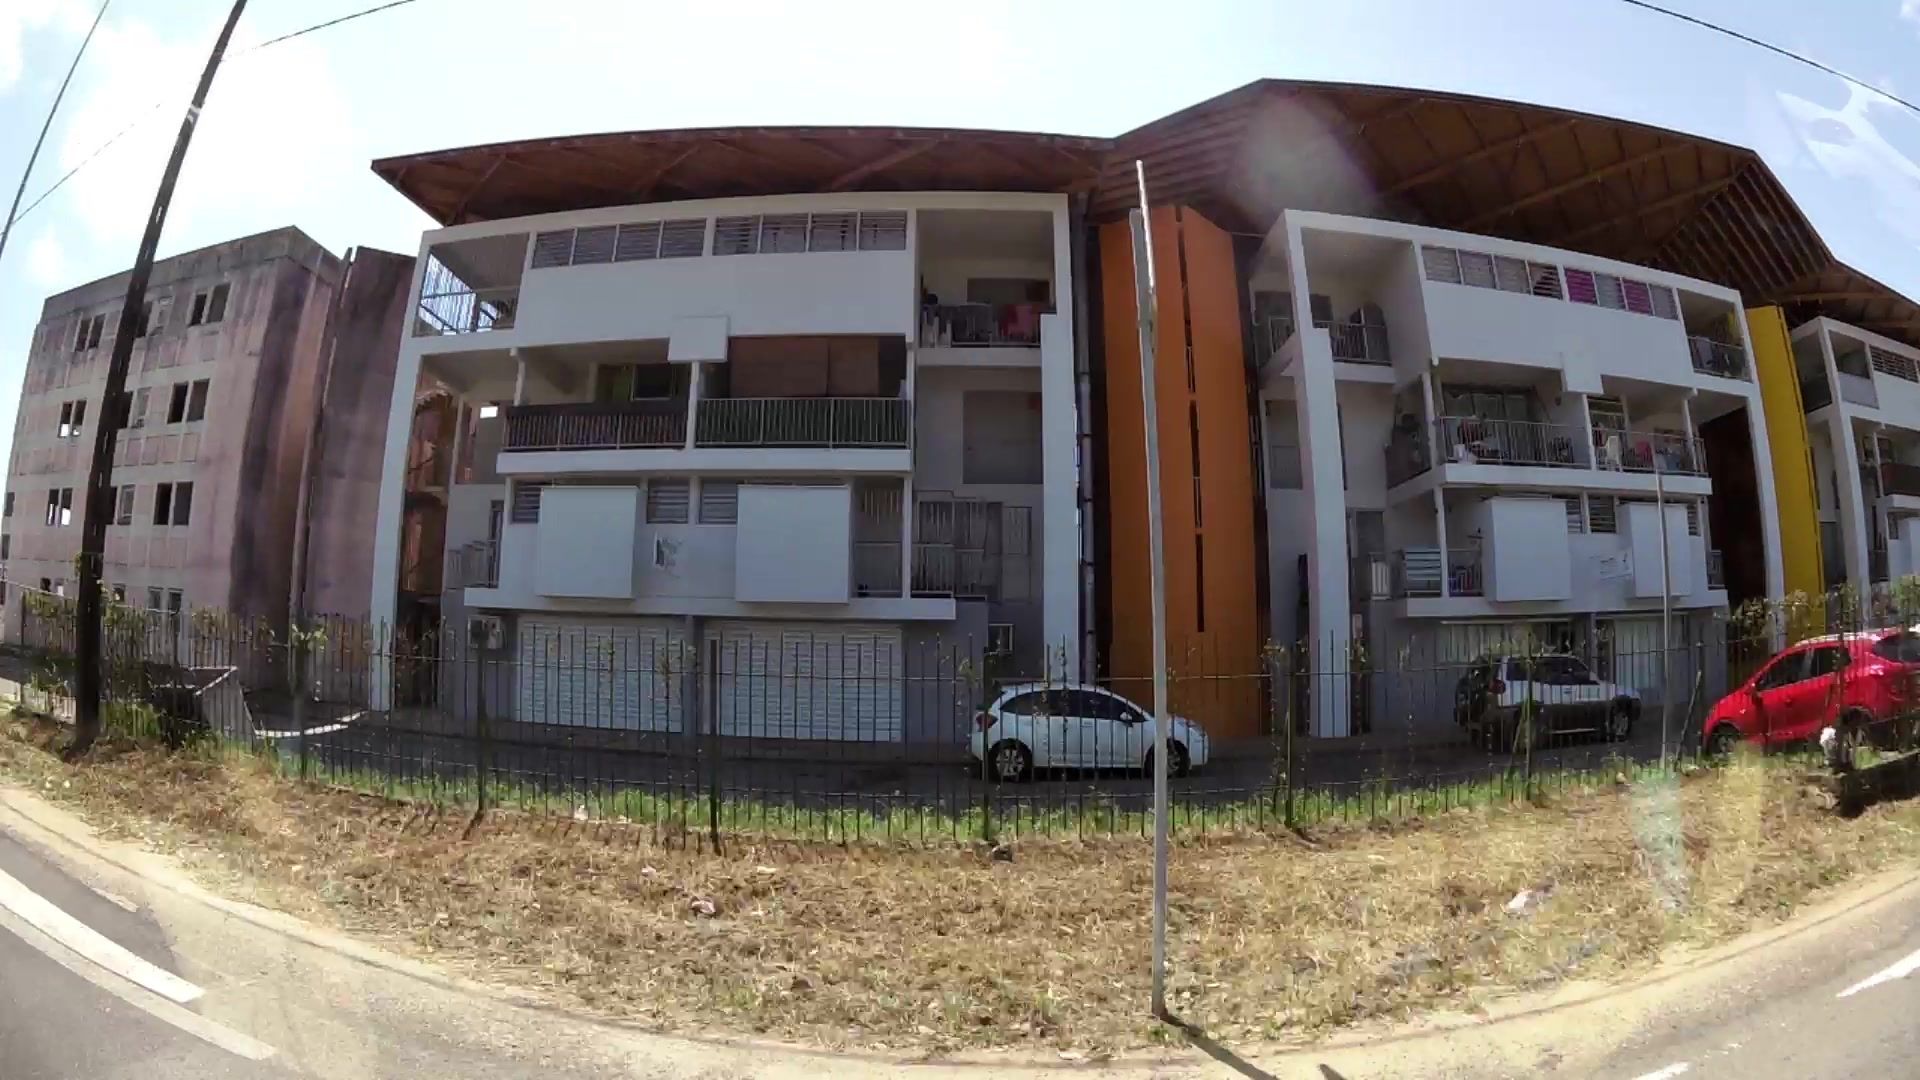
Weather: snowy
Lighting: day
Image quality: good
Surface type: driving surface
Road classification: secondary
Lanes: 2.0
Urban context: urban centre
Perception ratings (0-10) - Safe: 2.18, Lively: 2.48, Beautiful: 2.01, Boring: 5.44, Depressing: 3.48, Wealthy: 3